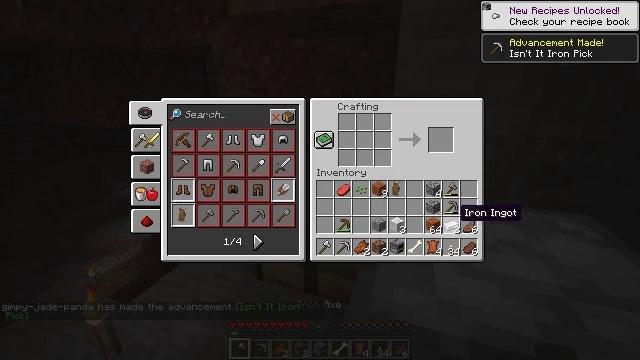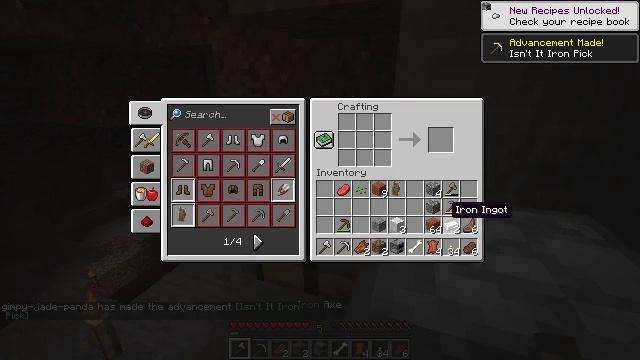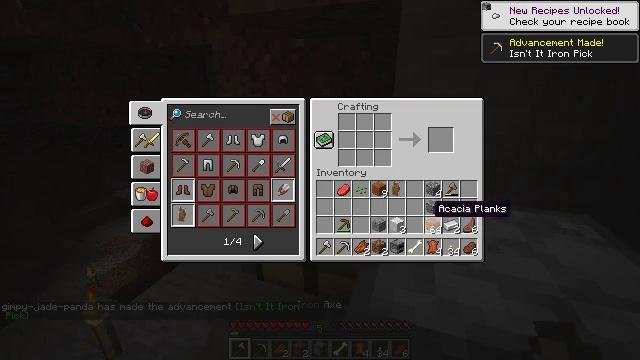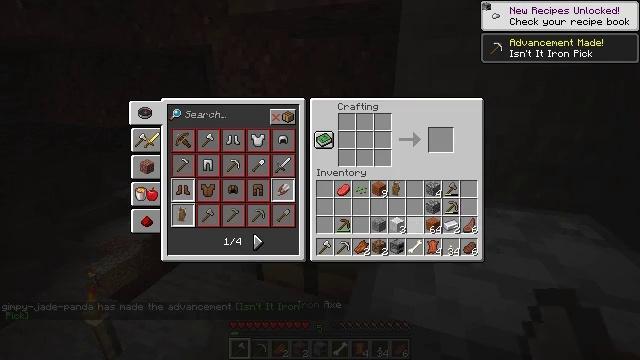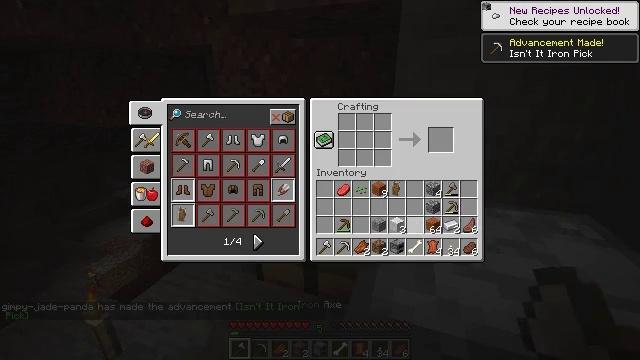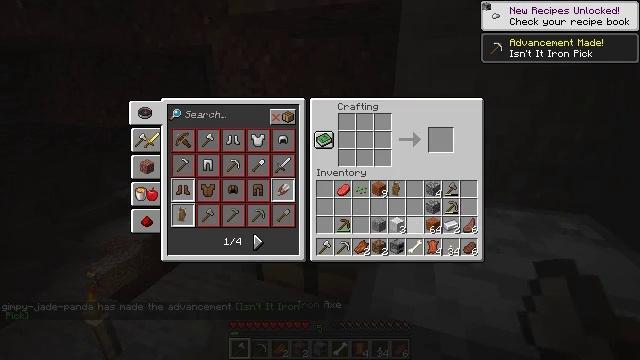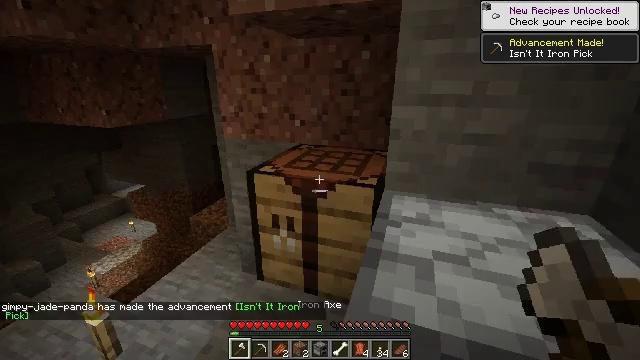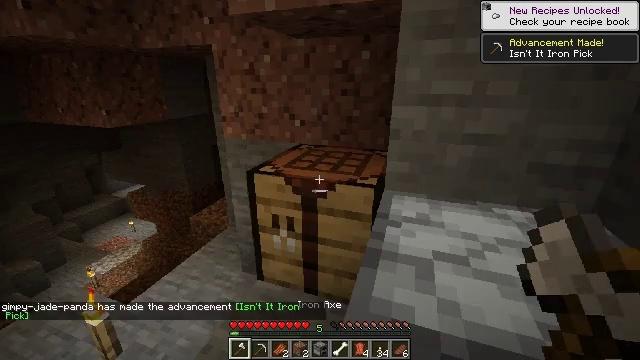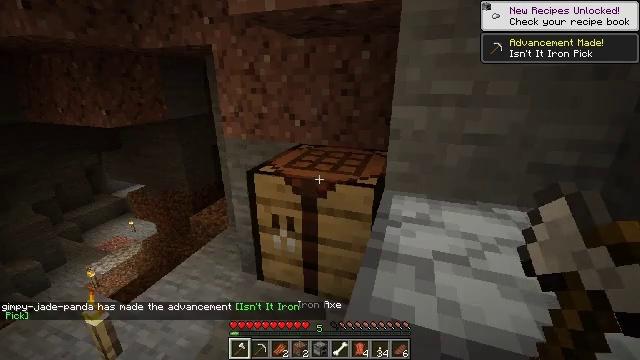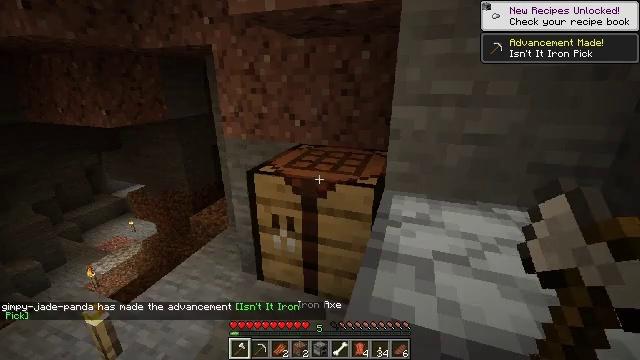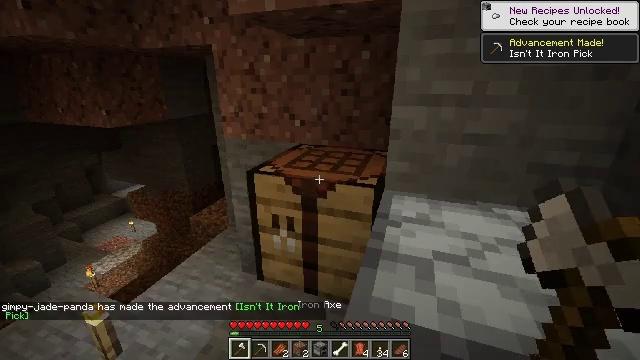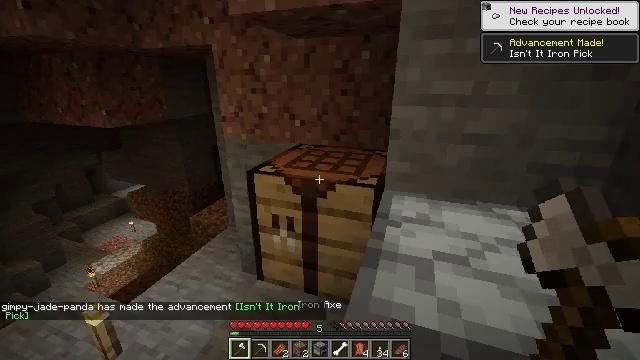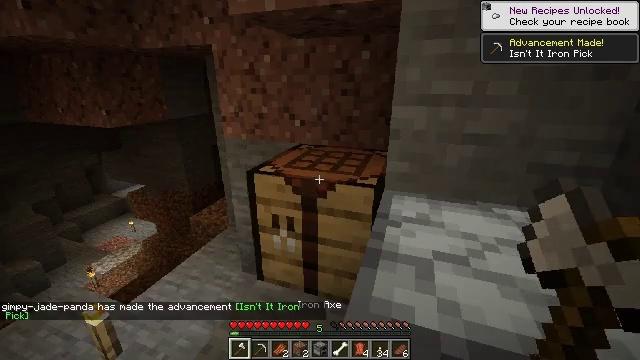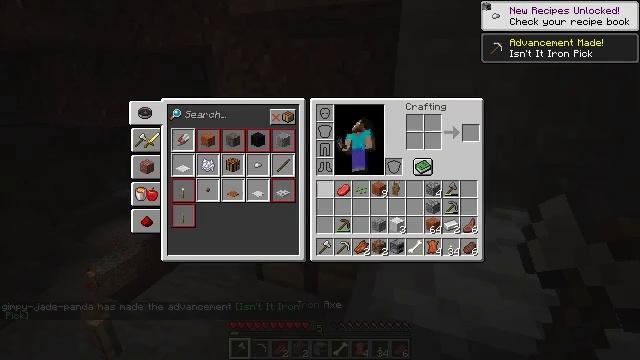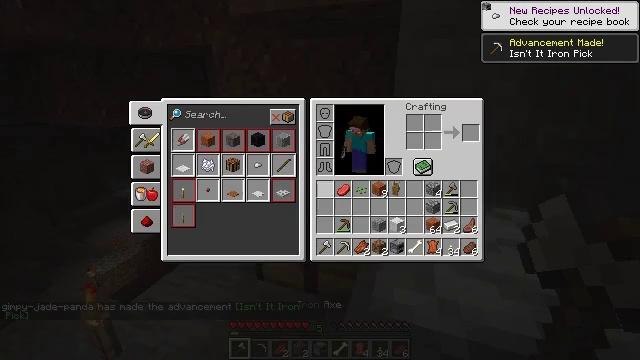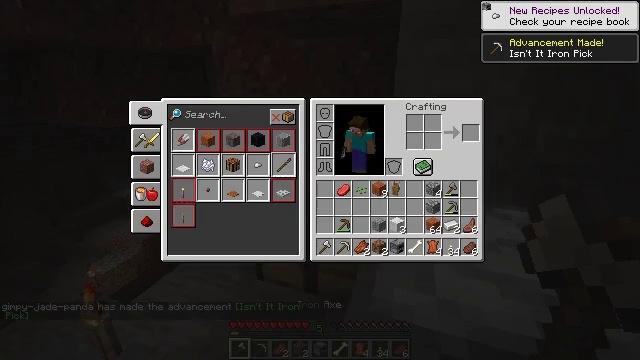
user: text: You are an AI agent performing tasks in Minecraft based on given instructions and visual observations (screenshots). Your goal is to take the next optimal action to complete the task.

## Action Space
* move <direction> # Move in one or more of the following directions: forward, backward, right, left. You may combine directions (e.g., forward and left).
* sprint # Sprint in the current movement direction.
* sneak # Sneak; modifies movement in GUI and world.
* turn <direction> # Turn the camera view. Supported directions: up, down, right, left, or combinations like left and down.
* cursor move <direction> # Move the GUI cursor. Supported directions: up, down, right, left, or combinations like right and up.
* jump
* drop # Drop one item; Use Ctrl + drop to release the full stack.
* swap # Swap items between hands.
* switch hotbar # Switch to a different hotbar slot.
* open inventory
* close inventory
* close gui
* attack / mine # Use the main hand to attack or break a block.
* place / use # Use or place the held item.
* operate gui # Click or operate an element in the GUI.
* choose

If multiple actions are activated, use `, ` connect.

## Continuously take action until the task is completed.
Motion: motion action
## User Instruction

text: Recycle the crafting table.
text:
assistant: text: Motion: cursor move left
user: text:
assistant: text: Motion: cursor move left
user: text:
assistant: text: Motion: cursor move left and down
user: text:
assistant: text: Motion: no_op
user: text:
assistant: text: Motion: no_op
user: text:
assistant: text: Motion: no_op
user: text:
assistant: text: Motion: close gui
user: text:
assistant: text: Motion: no_op
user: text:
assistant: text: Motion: no_op
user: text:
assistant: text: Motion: no_op
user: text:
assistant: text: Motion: no_op
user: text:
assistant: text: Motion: no_op
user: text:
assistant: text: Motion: open inventory
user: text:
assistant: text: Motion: open inventory
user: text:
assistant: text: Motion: open inventory
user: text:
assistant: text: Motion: cursor move right
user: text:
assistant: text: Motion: cursor move right and down
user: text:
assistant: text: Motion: cursor move right
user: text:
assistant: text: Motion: sneak
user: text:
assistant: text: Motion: sneak
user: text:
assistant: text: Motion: sneak
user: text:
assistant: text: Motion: sneak, cursor move up
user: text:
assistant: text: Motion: sneak
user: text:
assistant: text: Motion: sneak
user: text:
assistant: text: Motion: sneak, operate gui
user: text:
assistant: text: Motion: sneak, operate gui
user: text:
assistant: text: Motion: sneak, operate gui
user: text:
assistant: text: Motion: sneak
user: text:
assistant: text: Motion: no_op
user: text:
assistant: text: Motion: close inventory